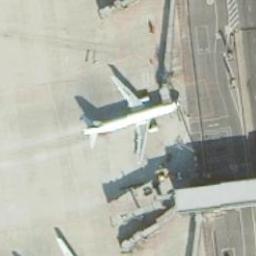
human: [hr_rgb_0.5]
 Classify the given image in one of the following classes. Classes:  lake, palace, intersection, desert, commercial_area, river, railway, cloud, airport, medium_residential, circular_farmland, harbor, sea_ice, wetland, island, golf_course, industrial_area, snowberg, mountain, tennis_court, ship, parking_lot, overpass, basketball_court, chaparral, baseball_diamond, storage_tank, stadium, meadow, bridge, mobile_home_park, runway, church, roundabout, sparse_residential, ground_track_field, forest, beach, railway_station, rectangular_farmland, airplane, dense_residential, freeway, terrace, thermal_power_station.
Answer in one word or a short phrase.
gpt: airplane